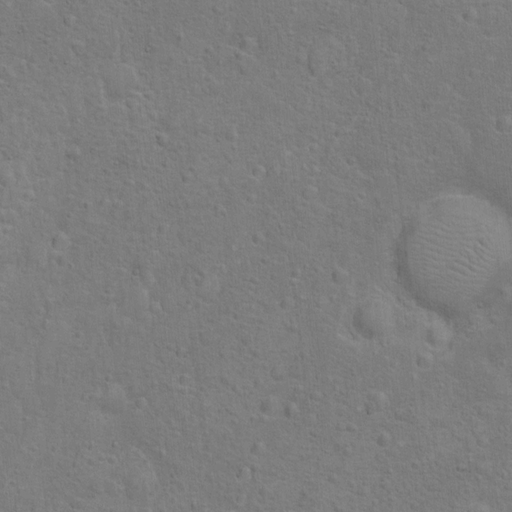
Classes present: Background